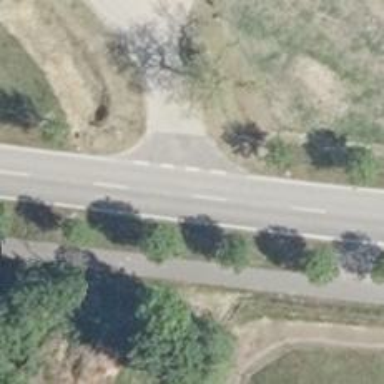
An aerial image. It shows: Tertiary road with separate asphalt cycleway and sidewalk.